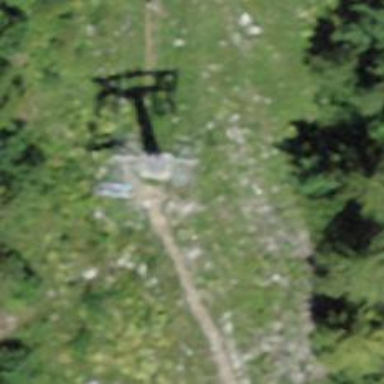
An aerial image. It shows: Pylon used for aerialway.